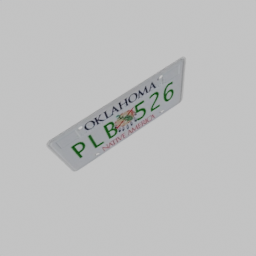
Label: mechanical